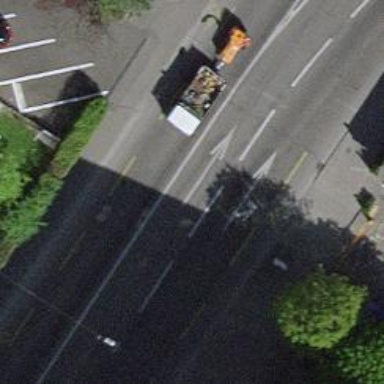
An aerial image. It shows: Secondary road with asphalt surface and designated cycle lane.